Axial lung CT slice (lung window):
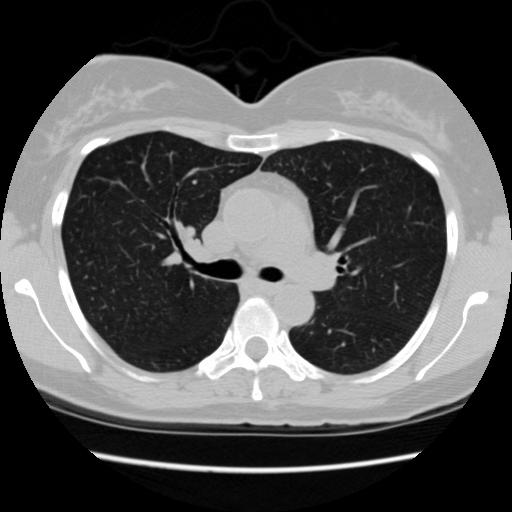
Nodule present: no